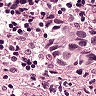
Metastatic tissue present: yes